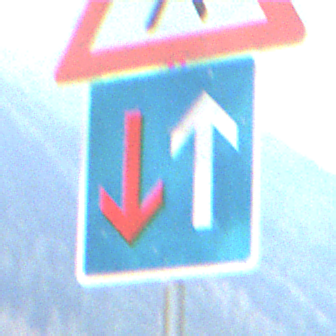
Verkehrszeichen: VorrangVorGegenverkehr
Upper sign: FussgaengerRechts
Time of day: MorningAfternoon
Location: Outdoor (Nature)
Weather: PartlyCloudy
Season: NotSpecified
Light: Natural